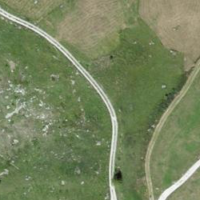
EUNIS habitat code: 26
Species observed at this site:
Callophrys rubi
Dryas octopetala